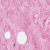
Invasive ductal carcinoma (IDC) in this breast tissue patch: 0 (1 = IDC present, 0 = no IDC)